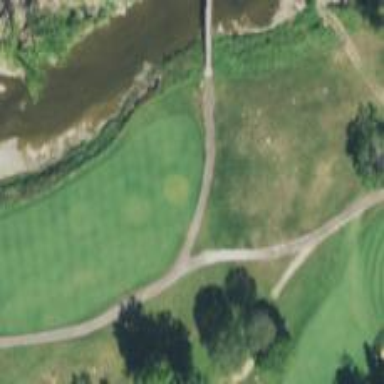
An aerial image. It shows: View of golf hole.